七年级 · 度量几何学
如图, $\angle A O B: \angle B O C: \angle C O D=2: 3: 4$, 射线 $\mathrm{OM} 、 \mathrm{ON}$ 分别平分 $\angle A O B$ 与 $\angle C O D$, $\angle M O N$ 是直角, 则 $\angle C O D$ 的度数为 $(\quad)$

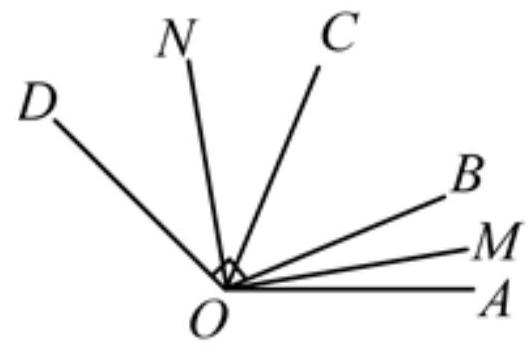
A. $70^{\circ}$
B. $62^{\circ}$
C. $60^{\circ}$
D. $58^{\circ}$
答案: C
解析: 设 $\angle \mathrm{AOB}=2 \mathrm{x}^{\circ}$, 则 $\angle \mathrm{BOC}=3 \mathrm{x}^{\circ}, \angle \mathrm{COD}=4 \mathrm{x}^{\circ}$,

$\because$ 射线 $\mathrm{OM} 、 \mathrm{ON}$ 分别平分 $\angle A O B$ 与 $\angle \mathrm{COD}$

$\therefore \angle \mathrm{BOM}=\frac{1}{2} \angle \mathrm{AOB}=\mathrm{x}^{\circ}$

$\angle \mathrm{CON}=\frac{1}{2} \angle \mathrm{COD}=2 \mathrm{x}^{\circ}$

$\because \angle \mathrm{MON}=90^{\circ}$

$\therefore \angle \mathrm{CON}+\angle \mathrm{BOC}+\angle \mathrm{BOM}=90^{\circ}$

$\therefore 2 \mathrm{x}+3 \mathrm{x}+\mathrm{x}=90$

解得: $x=15$

$\therefore \angle \mathrm{COD}=4 \mathrm{x}=15^{\circ} \times 4=60^{\circ}$.

故答案为: $\mathrm{C}$.